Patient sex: M
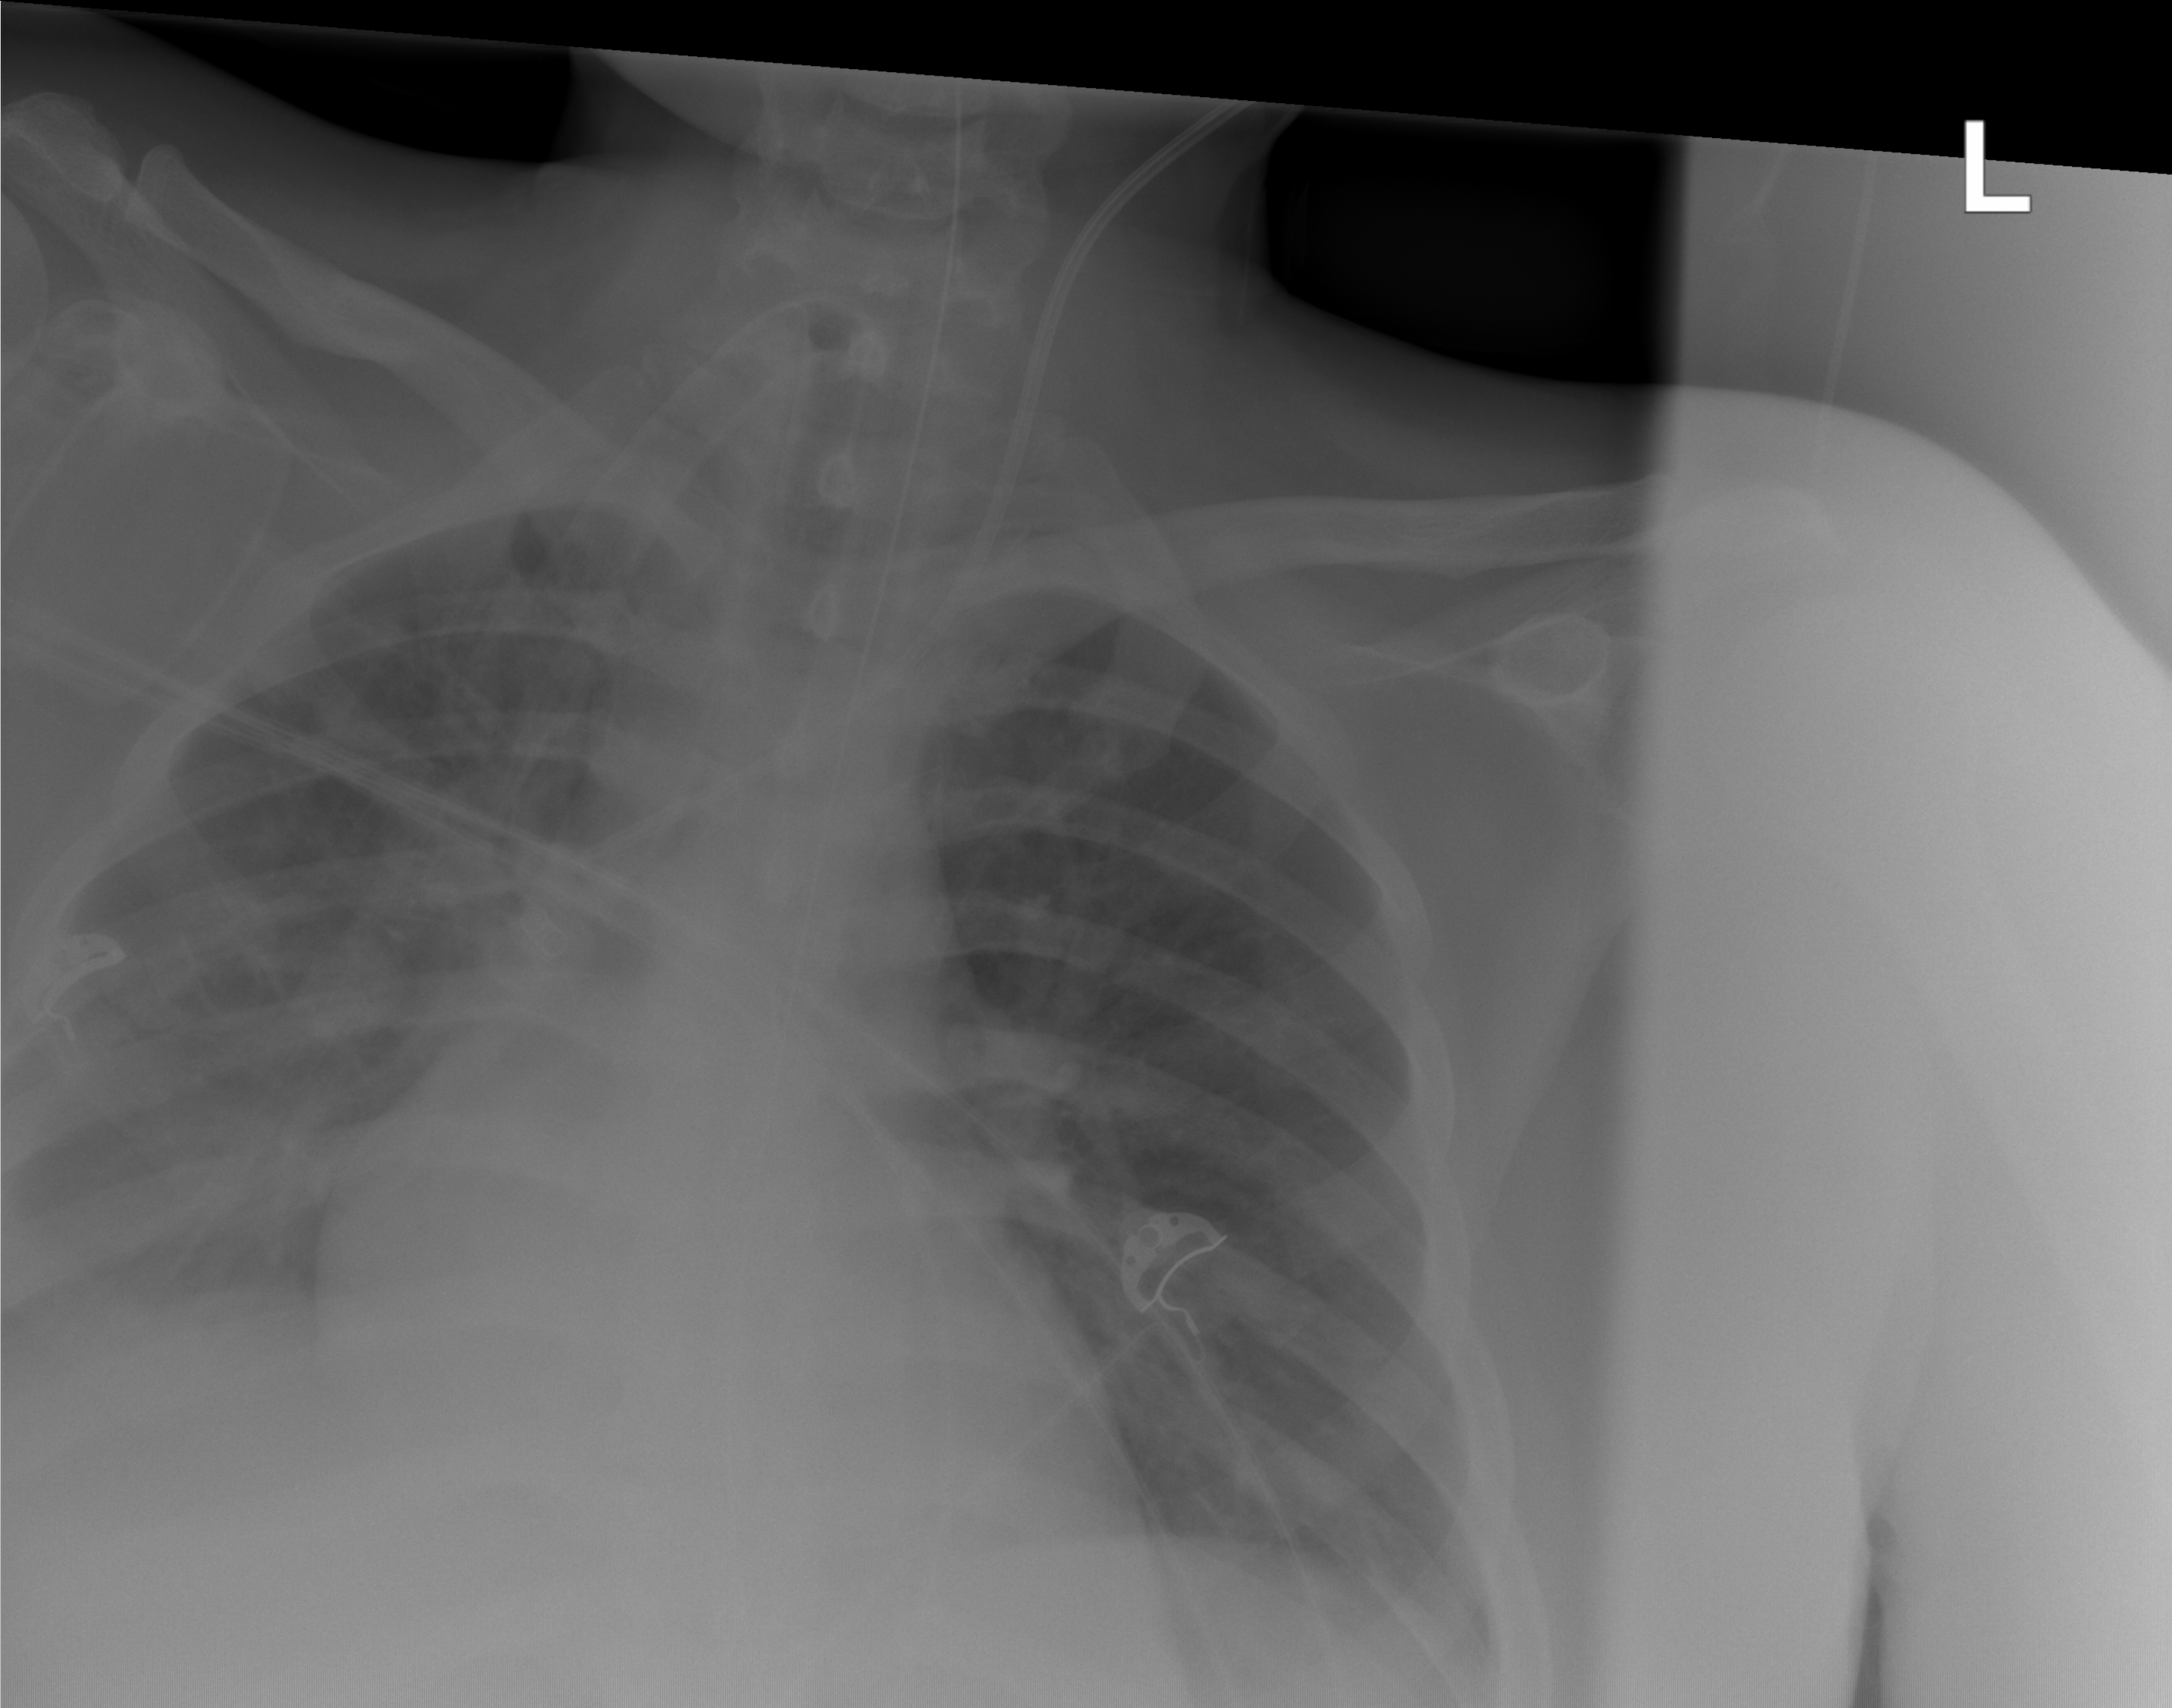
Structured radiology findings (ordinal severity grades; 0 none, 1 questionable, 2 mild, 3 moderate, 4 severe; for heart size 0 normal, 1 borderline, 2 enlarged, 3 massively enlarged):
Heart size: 0
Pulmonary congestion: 0
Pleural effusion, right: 3
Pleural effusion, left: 0
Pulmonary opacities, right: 2
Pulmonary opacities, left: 0
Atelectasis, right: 2
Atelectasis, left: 0